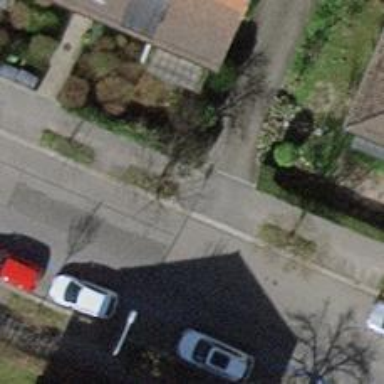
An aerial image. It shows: Unmarked crossing with traffic calming table on the road.